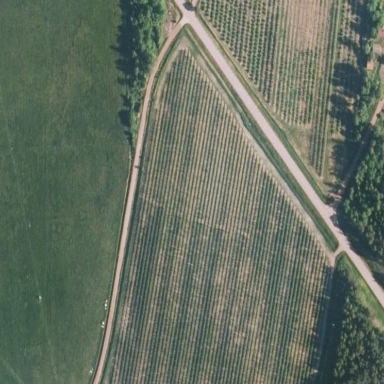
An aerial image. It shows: Orchard.